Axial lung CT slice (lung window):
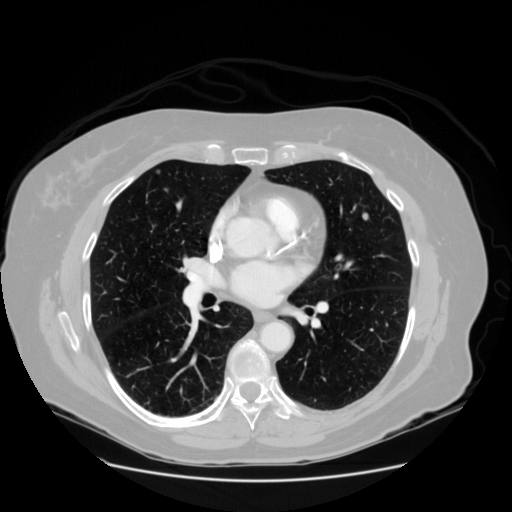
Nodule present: yes
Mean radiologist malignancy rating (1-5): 2.75